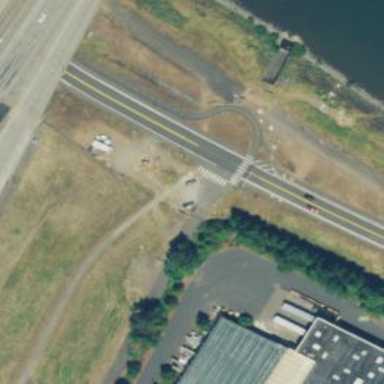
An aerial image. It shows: Cycleway with asphalt surface and crossing for pedestrians.